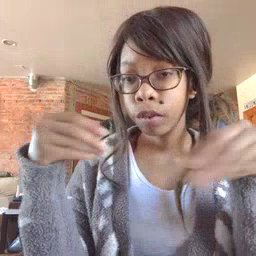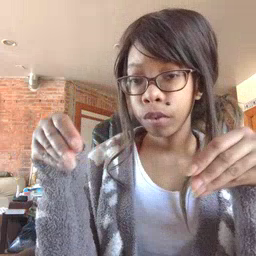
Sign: store